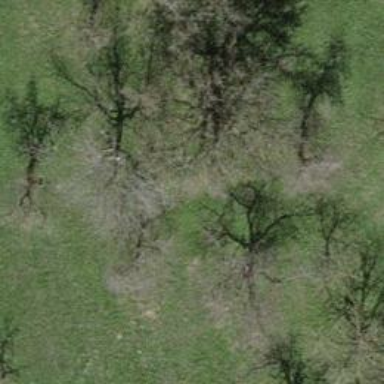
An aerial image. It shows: Beautiful tree in nature.